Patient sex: F
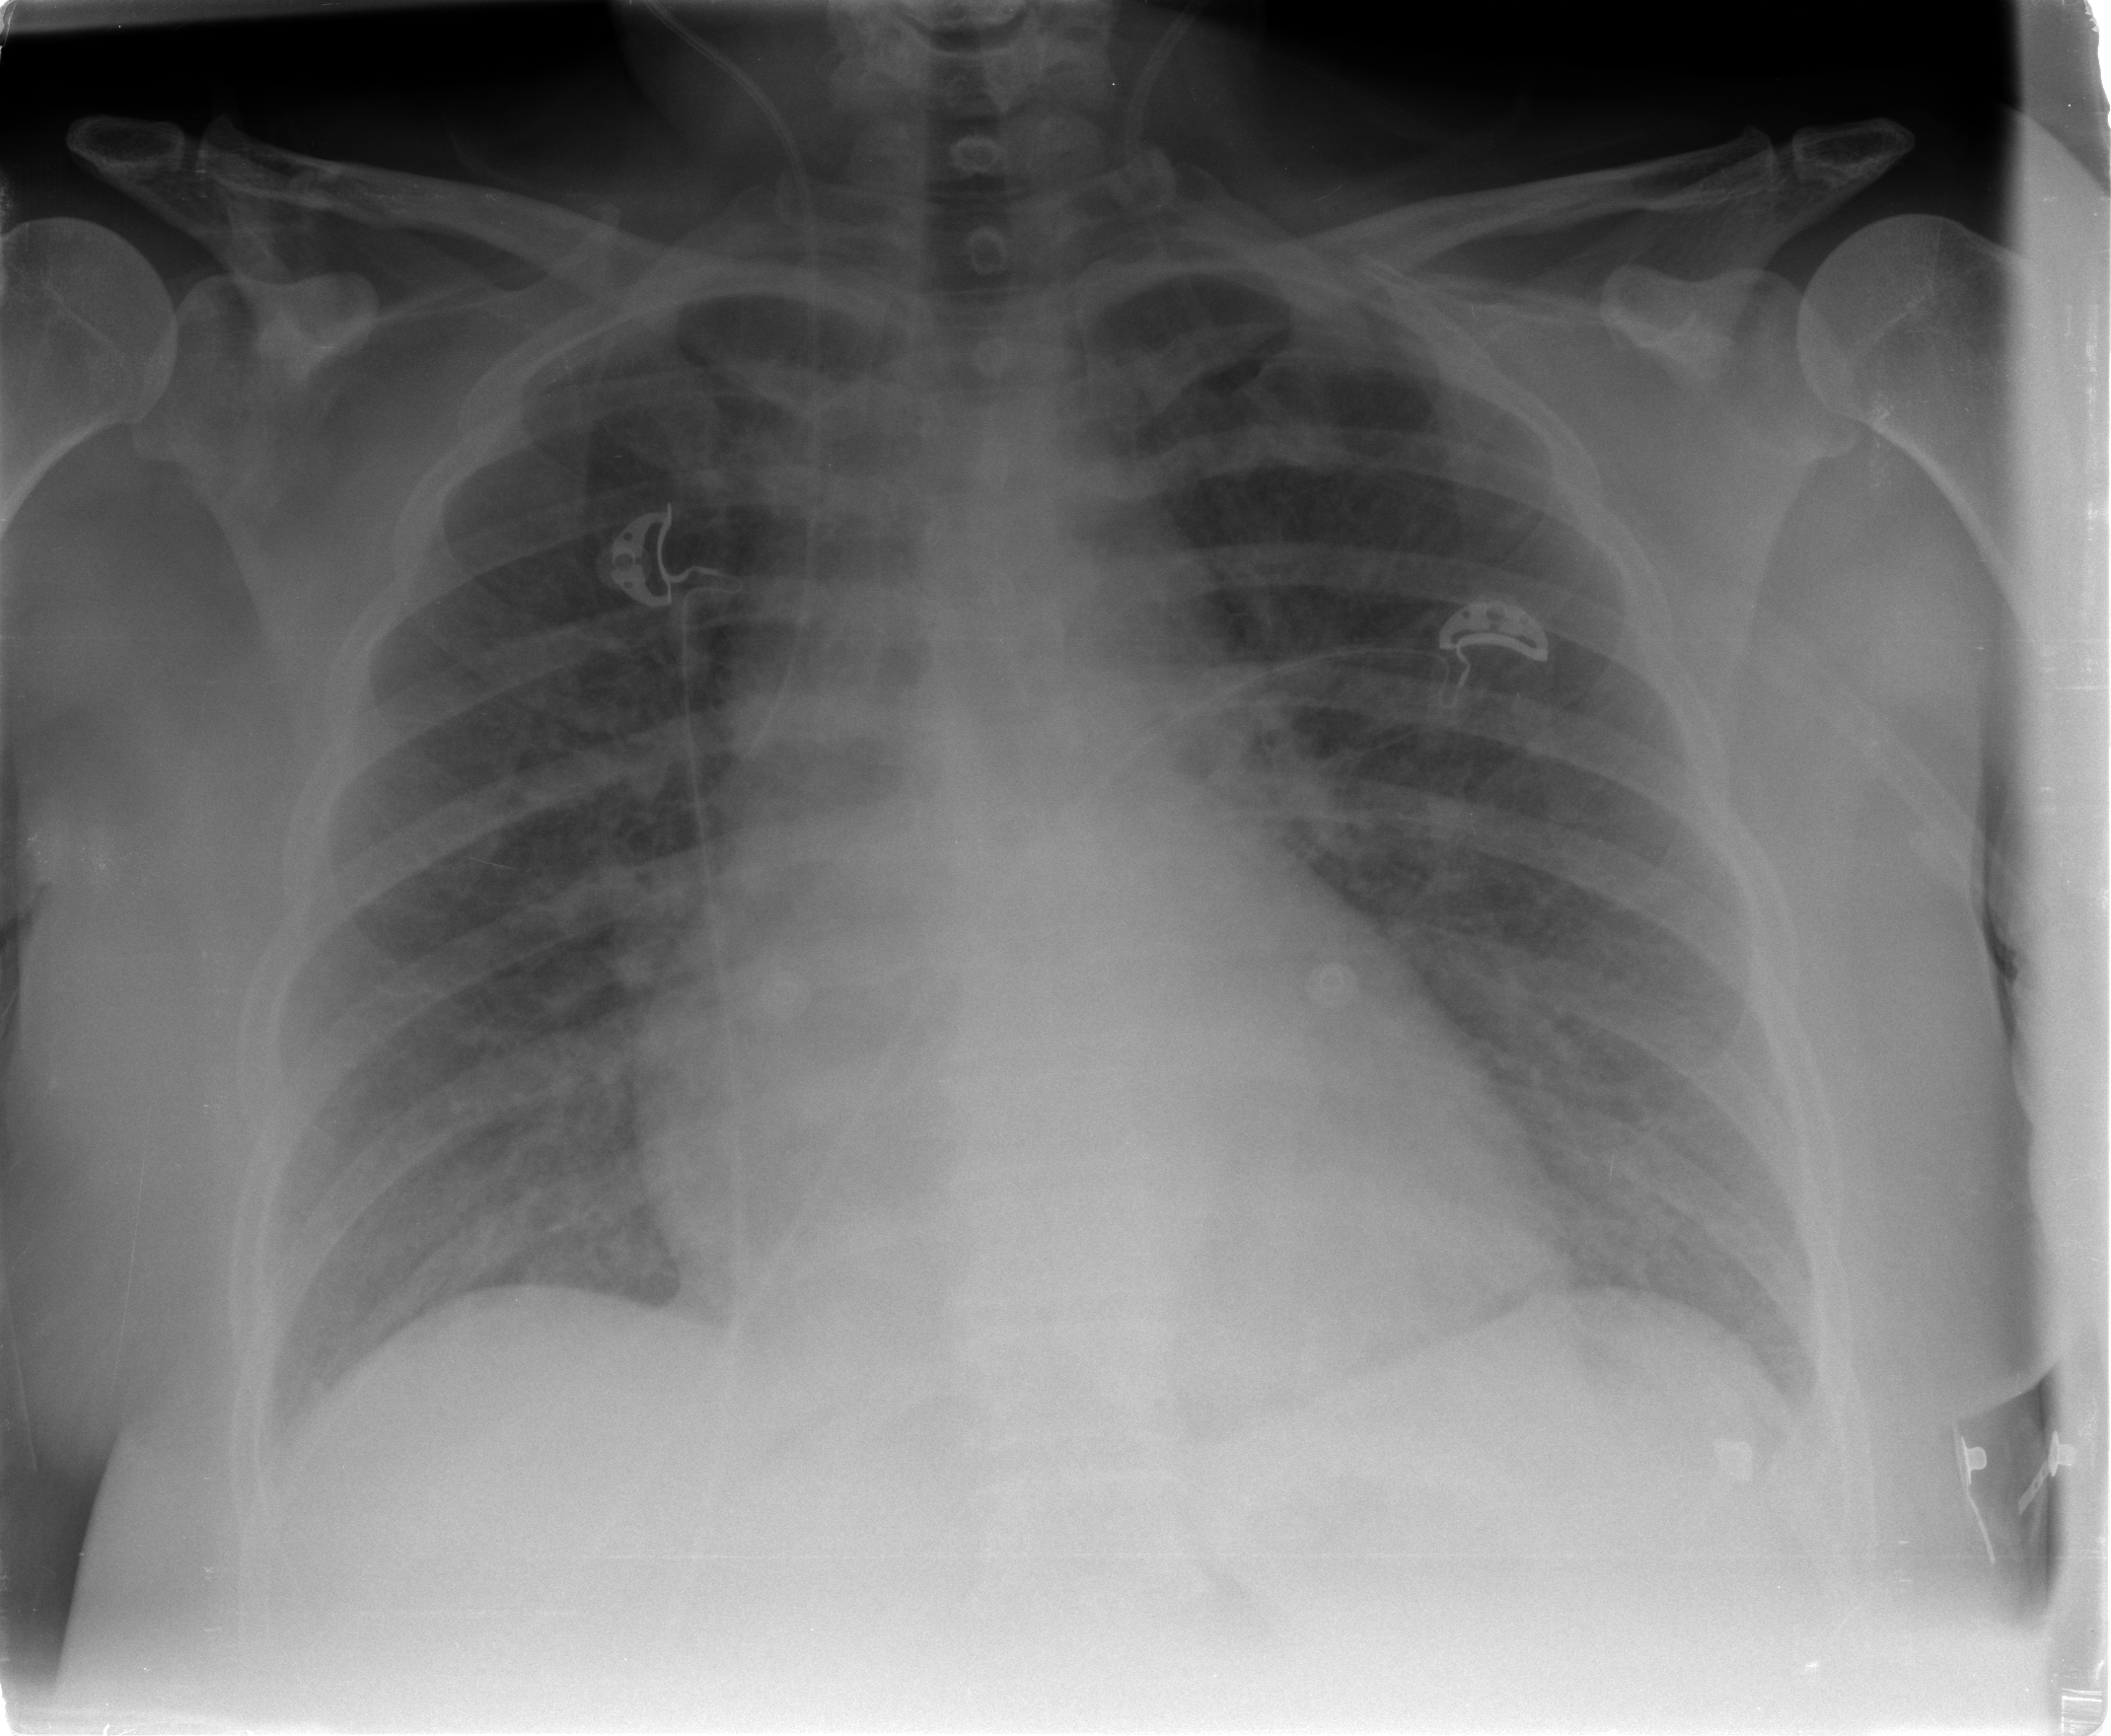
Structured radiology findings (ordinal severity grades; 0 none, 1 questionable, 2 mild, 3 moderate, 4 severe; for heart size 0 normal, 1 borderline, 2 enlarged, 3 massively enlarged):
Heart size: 2
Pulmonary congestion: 3
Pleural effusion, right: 0
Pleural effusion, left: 0
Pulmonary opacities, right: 0
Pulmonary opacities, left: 0
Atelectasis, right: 0
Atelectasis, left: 0